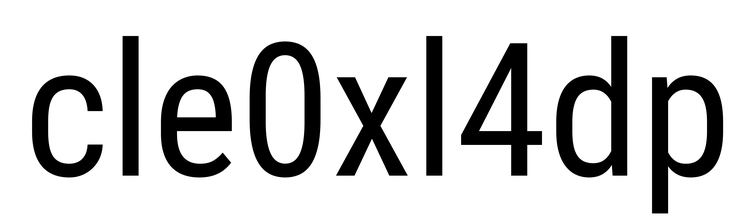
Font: Roboto_Condensed_Regular